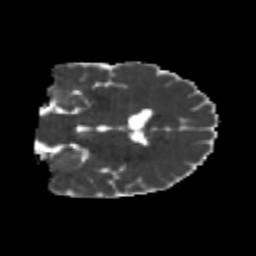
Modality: MD
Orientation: coronal
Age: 24
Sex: male
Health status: healthy
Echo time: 0.074 s